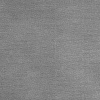
Atmospheric dust classification: dusty